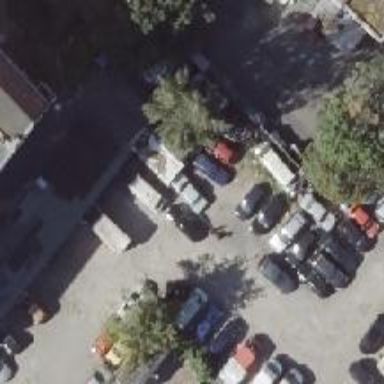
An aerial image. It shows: Car repair shop.